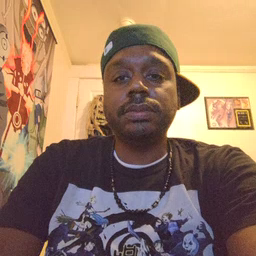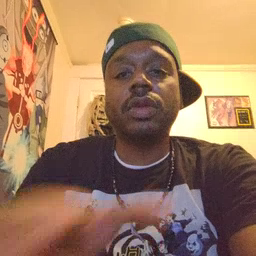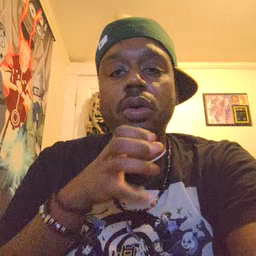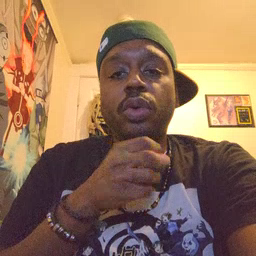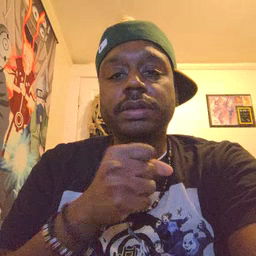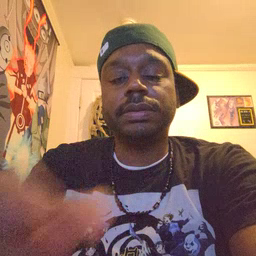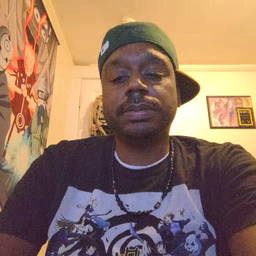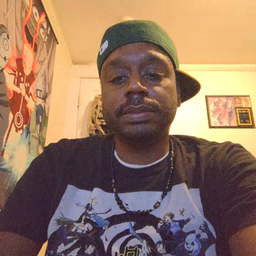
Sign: orange